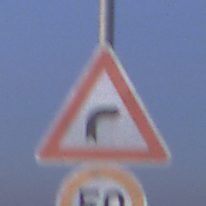
Verkehrszeichen: KurveRechts
Zusatzzeichen unten: Geschwindigkeit50
Umgebung: Outdoor, Nature
Tageszeit: SunriseSunset
Wetter: Clear
Licht: Natural
Jahreszeit: NotSpecified
Kontrast: LowContrast